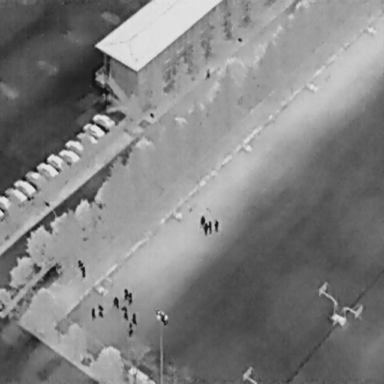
There are 25 objects shown in the infrared image, including 13 People, and 12 Cars.